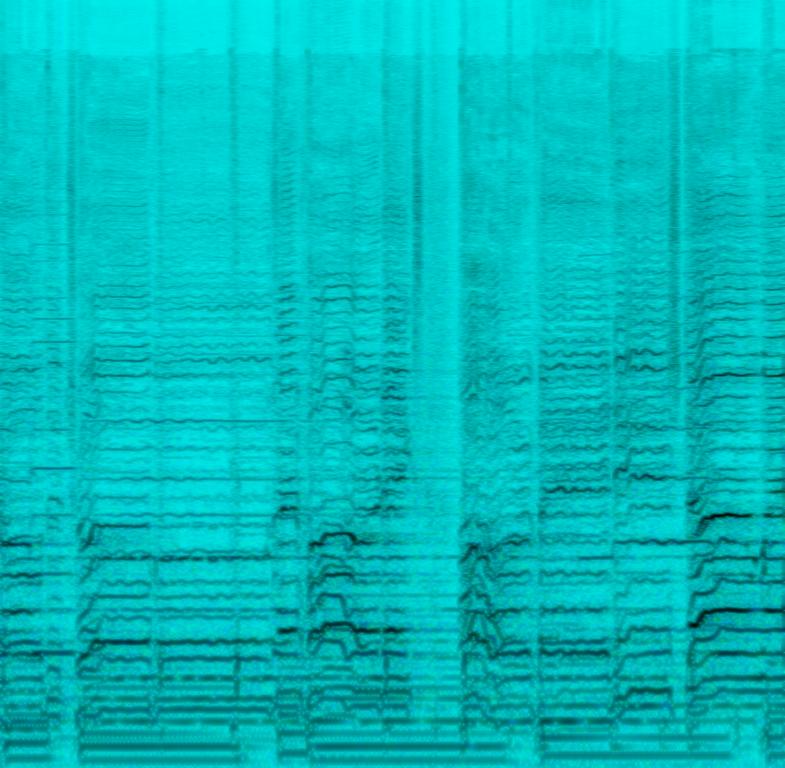
This is a bluegrass gospel piece. The multitrack male vocalist is singing religious lyrics loudly. For the melodic background, a banjo and a violin is playing the tune while a bass guitar is providing the rhythmic background. The atmosphere is hopeful. This song could be used in Christian religious social media content.